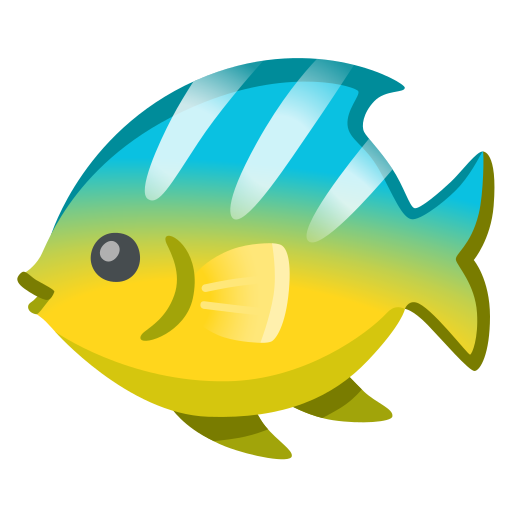
Emoji: 🐠